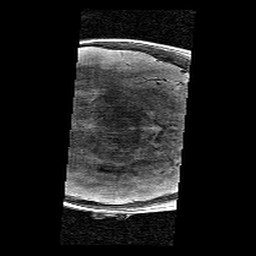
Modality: T2w
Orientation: axial
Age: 10
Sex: male
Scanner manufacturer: siemens
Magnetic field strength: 3 T
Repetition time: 9.23 s
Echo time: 0.067 s